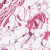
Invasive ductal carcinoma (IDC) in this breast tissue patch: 0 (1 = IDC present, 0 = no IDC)